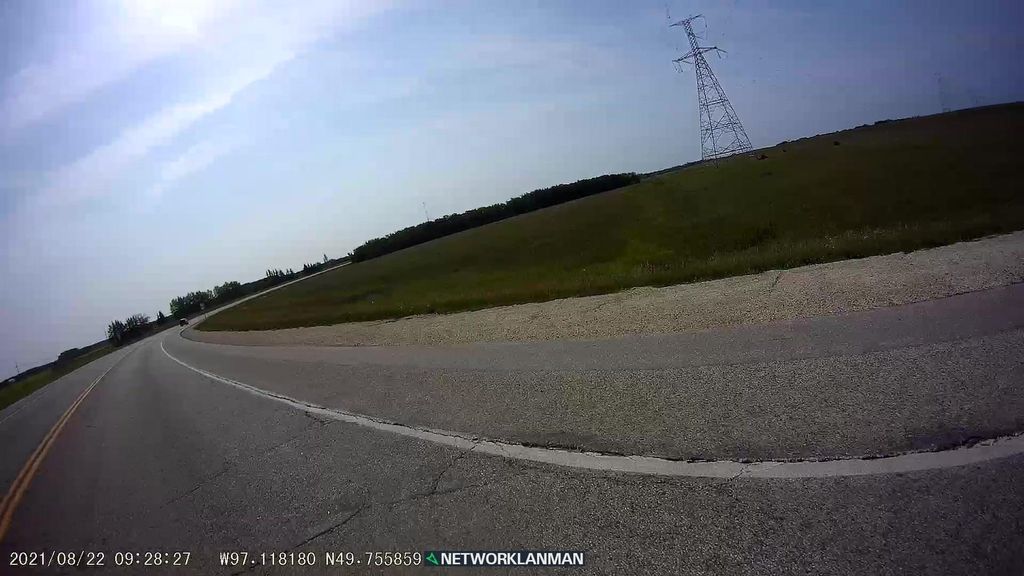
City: winnipeg